Interaction volume radius: 5 \u00c5
Interaction volume height: 25 \u00c5
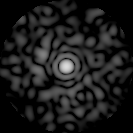
Disorder parameter: 0.8491